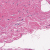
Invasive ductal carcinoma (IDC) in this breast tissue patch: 0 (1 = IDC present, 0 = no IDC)